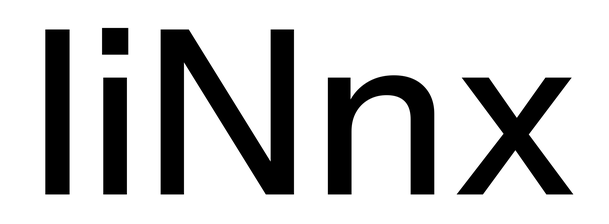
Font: InstrumentSans_Medium